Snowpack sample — Loveland Pass, Silver Plume, Colorado, USA (2/11/26, 12:00 PM MST)
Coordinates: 39.663, -105.886
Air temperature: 35 °F
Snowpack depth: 82 cm
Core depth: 40 cm
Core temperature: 23 °F
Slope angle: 13°, slope face: 12°
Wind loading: high
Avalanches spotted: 1
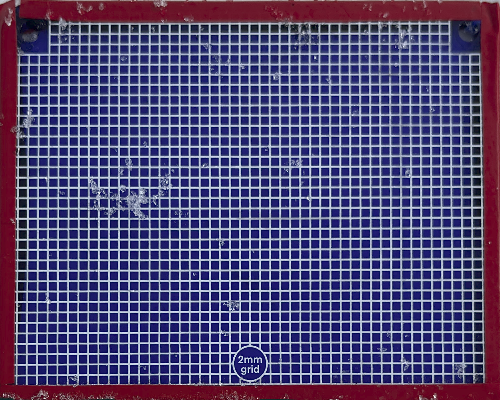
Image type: profile
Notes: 1 small avalanche spotted on the north side of the bowl, lots of wind loading